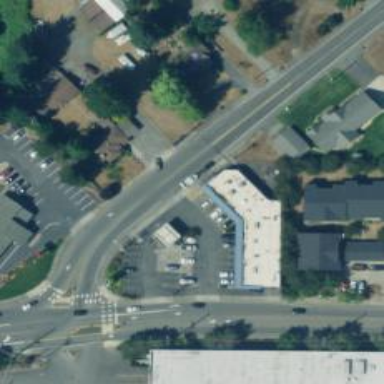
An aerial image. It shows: Convenience shop.